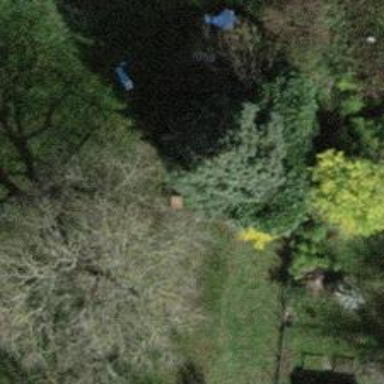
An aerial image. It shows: Evergreen needle-leaved tree.